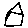
Label: house